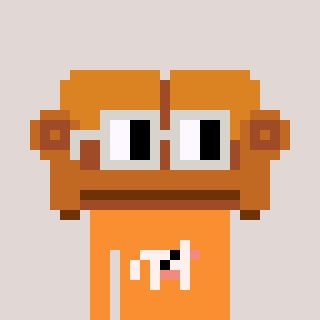
a pixel art character with square light gray glasses, a couch-shaped head and a orange-colored body on a warm background